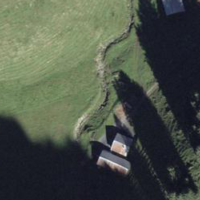
EUNIS habitat code: 23
Species observed at this site:
Caltha palustris